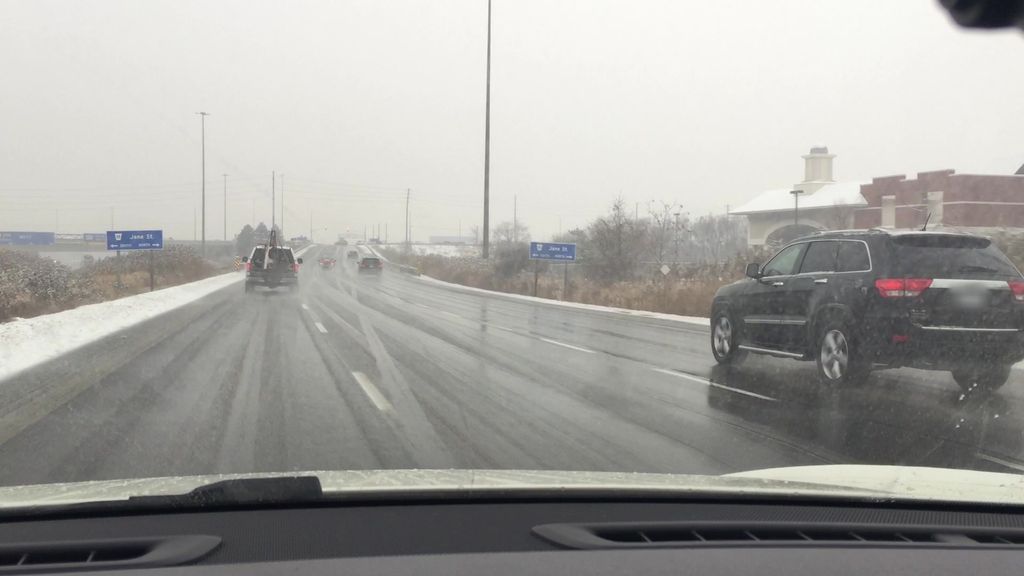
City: toronto